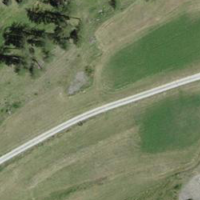
EUNIS habitat code: 26
Species observed at this site:
Medicago sativa